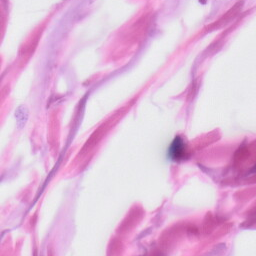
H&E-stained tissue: Skin